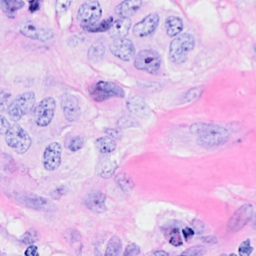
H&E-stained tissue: Breast